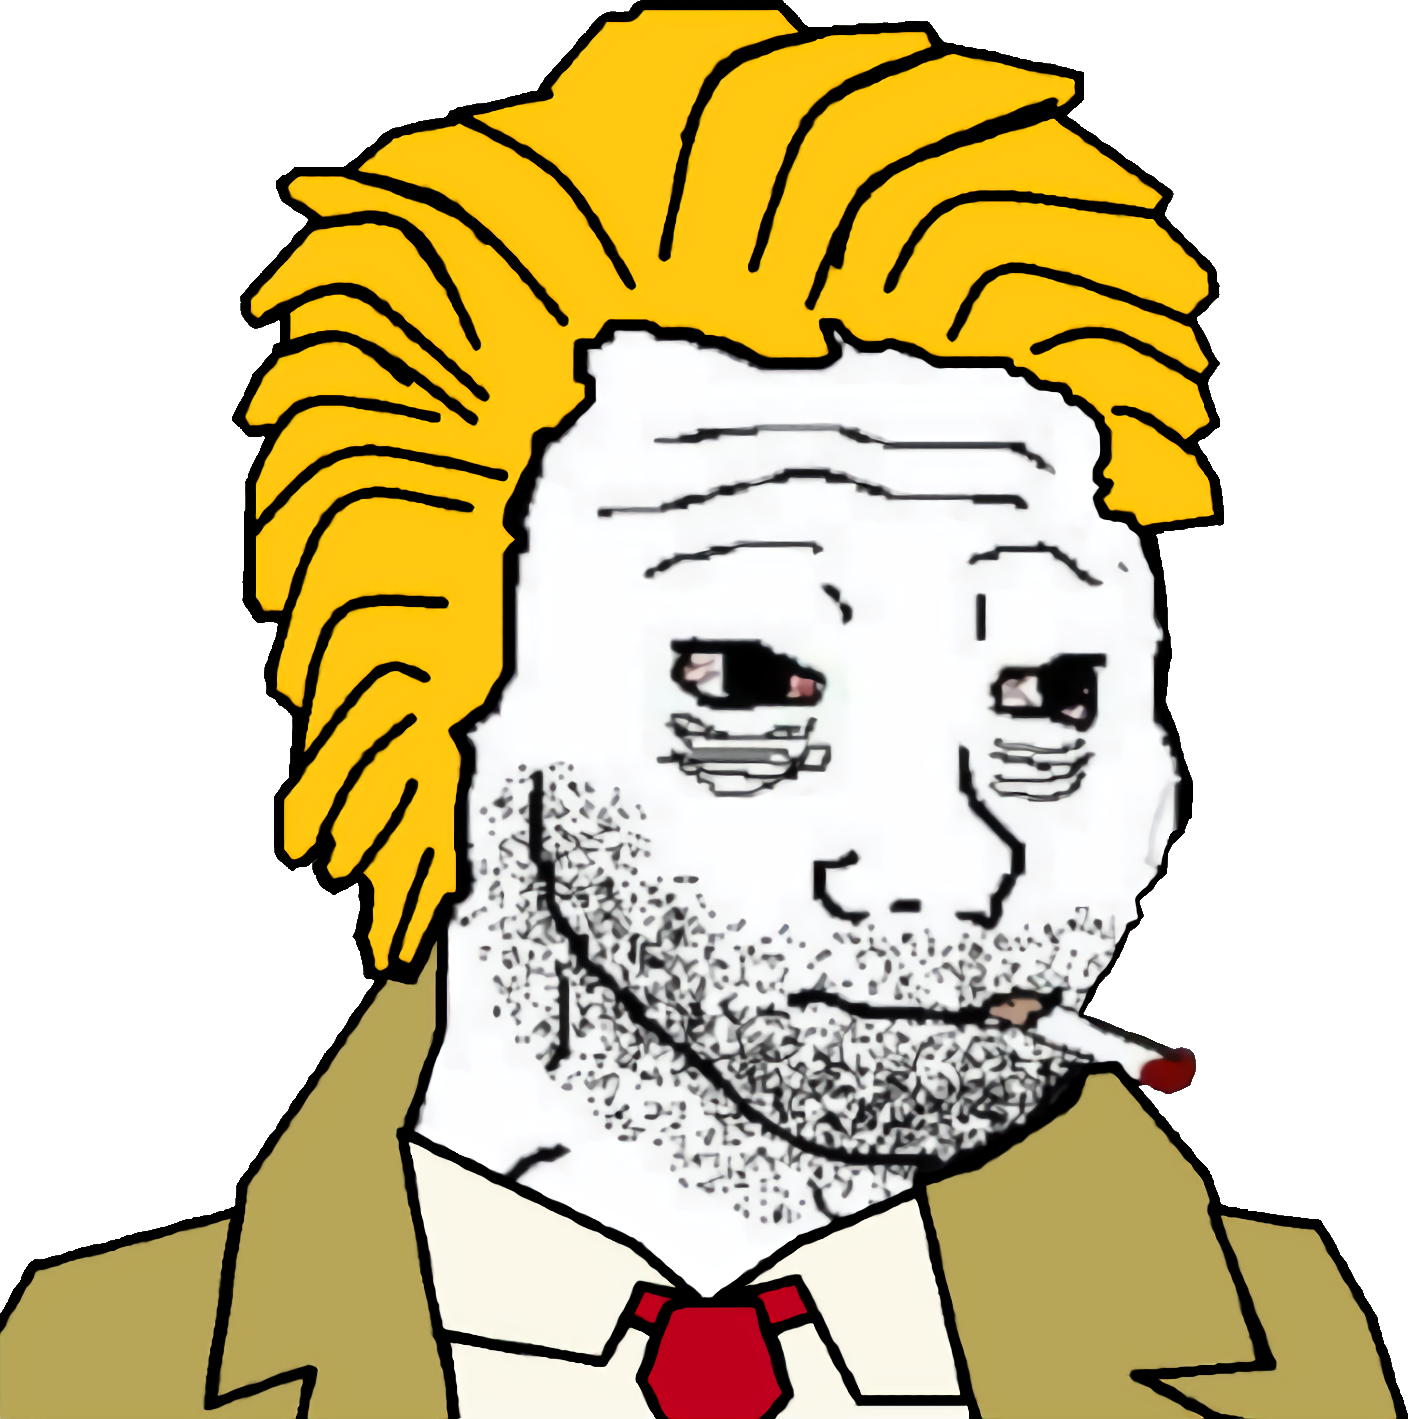
Label: 5_Doomer